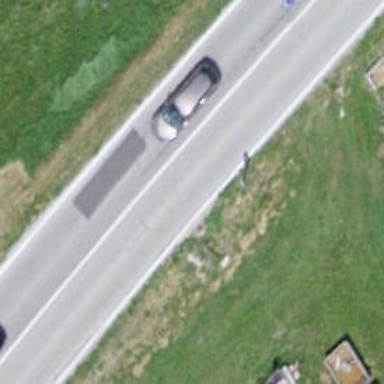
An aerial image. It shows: Tertiary road.